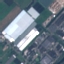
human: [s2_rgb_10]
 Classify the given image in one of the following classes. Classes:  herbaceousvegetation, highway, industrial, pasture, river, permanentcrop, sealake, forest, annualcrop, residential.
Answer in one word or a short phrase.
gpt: Industrial